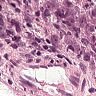
Metastatic tissue present: yes